Field crop: tomato
Growth stage: 1
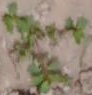
Species: portulaca